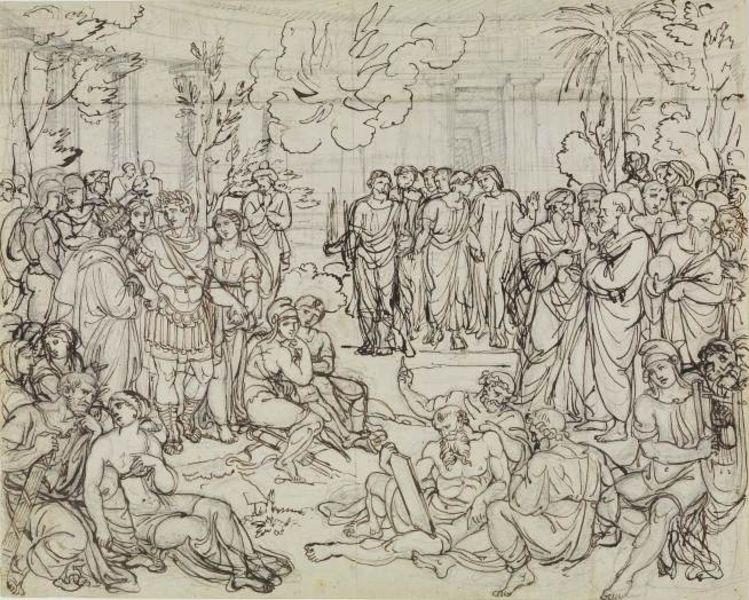
Titel: Dante und Virgil bei den Heiden im Limbus (Dante Inferno, Canto 4, V 52)
Künstler: Joseph Anton Koch
Standort: Karlsruhe
Institution: Staatliche Kunsthalle Karlsruhe
Schlagwörter: akt, baum, blätter, feuer, fuß, gott, gruppe, haut, held, kampf, kopf, kämpfer, lendenschurz, mann, nackt, umhang, weiß, wolken, akte, bäume, frauen, menschen, mädchen, sitzen, braun, brust, frau, grau, hintergrund, kleider, männer, paris, raum, schwarz, skizze, szene, säule, säulen, zeichnung, blick, gras, park, tuch, wolke, fest, gesellschaft, gespräch, masse, menge, party, versammlung, alt, bart, bärte, feier, gelage, jung, architektur, barock, bibel, falten, rembrandt, stehen, bild, gelehrte, innenraum, instrument, signatur, natur, busch, büsche, boden, gewand, haare, mantel, sitzend, stehend, tücher, decke, gewänder, klassizismus, musik, pflanzen, krone, renaissance, kinder, rund, garten, beine, bein, schrift, liebe, papier, liegen, umrisse, italien, perspektive, unterhaltung, schule, studie, grafik, graphik, linien, platz, figuren, romantik, schlacht, historienbild, kaiser, könig, soldaten, tafel, glatze, palme, faltenwurf, nackte, liegend, stola, striche, gruppen, halle, segment, paradies, tusche, panzer, antike, moses, buch, palast, flammen, linie, barfuß, hocken, druck, schwarz weiss, radierung, stich, schwert, uniform, waffen, durcheinander, soldat, strich, menschenmasse, denker, bleistift, kugel, helm, herrscher, entwurf, kranz, kunst, lorbeer, lorbeeren, lorbeerkranz, mythologie, gruppenbild, menschenmenge, orgie, ritter, rüstung, arkaden, rom, segmentbogen, römer, helme, jüngling, sänger, jesus, kranker, christlich, griechen, götter, bacchus, olymp, toga, griechisch, mythos, dolch, krieger, musen, griechenland, diskussion, palmen, feldherr, tempel, macht, heilige, laute, begleitung, apoll, dorisch, harfe, lyra, klassik, tunika, leier, herkules, köcher, gespräche, weise, pfeile, musikant, römisch, athen, säulenhalle, federzeichnung, menschenansammlung, kollonade, agora, graphil, grichenland, cäsar, antke, rüstungen, lagern, tuniken, sokrates, senat, ewasser, rembrand, raffael, bärtiger, konferenz, phrygische mütze, parnass, schule von athen, cesar, philosophen, seneca, huren, archimedes, rutenbündel, lagernd, hellenen, grußße, lorberkranz, gefangenschaft, museun, gätter, lorberrkranz, harphe, homer, sulen, griche, phrygier, griechland, 19. jahrhundert, 17. jahrhundert, m#nner, zeichnung#, frauenn, mensches, philosphen, filosofen, rüsrtung, zeichznung, radi, römischer legionär, säulen himmel, rittrer, griechiesch, muskelpanzer, kkrieger, rüstund, vorzzeichnung, wirkt römisch